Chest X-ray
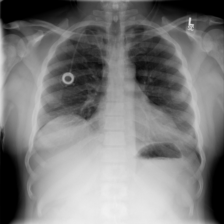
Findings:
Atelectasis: negative
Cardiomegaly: negative
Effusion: negative
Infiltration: negative
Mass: negative
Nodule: positive
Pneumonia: negative
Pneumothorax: negative
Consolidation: negative
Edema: negative
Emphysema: negative
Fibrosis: negative
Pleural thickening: negative
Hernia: negative